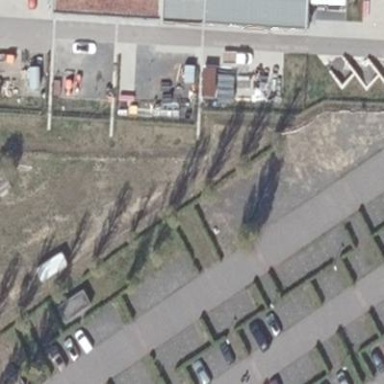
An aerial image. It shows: Commercial area surrounded by fence.